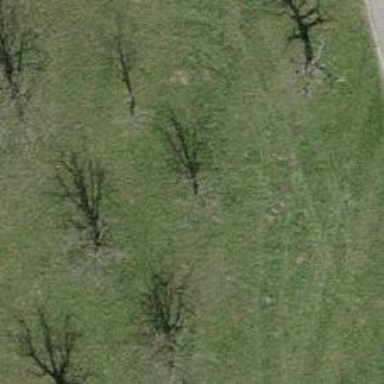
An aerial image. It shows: Mixed deciduous tree with variety of leaves.